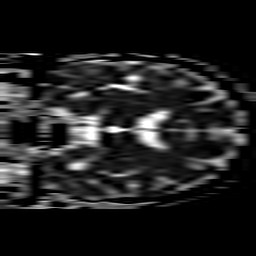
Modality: ADC
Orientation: coronal
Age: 72
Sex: male
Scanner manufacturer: philips
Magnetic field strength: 3 T
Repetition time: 3.339 s
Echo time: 0.076 s